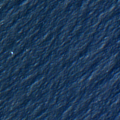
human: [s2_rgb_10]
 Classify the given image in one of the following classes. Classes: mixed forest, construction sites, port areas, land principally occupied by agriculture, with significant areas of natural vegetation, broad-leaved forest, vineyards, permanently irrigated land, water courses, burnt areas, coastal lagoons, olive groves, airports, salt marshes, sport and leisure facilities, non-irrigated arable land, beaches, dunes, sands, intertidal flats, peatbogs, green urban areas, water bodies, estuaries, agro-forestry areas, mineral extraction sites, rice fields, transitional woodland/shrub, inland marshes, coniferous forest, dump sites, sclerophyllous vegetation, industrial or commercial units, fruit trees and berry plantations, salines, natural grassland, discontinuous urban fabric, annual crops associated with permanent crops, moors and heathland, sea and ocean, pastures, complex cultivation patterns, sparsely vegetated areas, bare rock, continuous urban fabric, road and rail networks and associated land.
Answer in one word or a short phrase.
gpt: sea and ocean